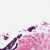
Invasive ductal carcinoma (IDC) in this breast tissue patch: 0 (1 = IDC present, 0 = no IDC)